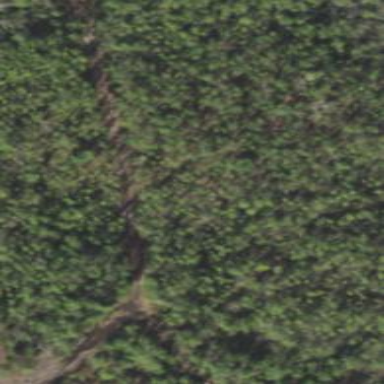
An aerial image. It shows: Forest area dominated by needle-leaved trees.